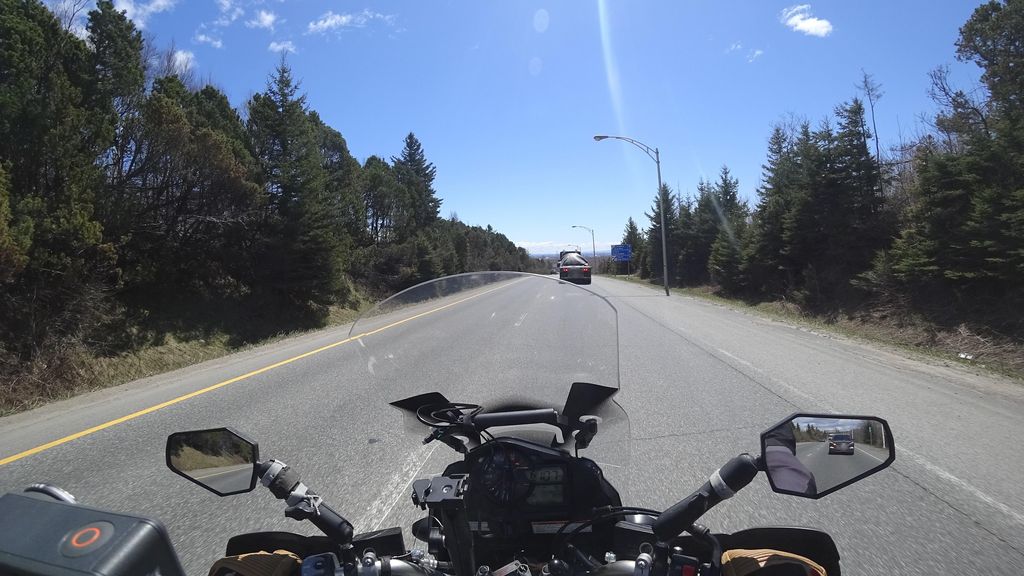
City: quebec_city